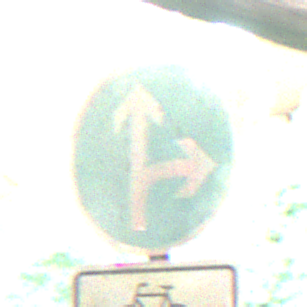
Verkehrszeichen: VorgeschriebeneFahrtrichtungGeradeausOderRechts
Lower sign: EinspurigeFahrzeugeFrei5
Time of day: MorningAfternoon
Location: Roofed (Special)
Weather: NotSpecified
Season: NotSpecified
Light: Artificial